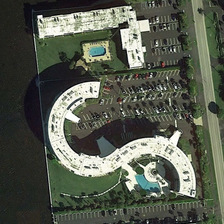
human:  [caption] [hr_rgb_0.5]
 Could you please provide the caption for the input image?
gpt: two large buildings with parking lots are near a river in a resort .

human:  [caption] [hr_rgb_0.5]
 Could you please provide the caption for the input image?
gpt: two large buildings with parking lots are near a river in a resort .

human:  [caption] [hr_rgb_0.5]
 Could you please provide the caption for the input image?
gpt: two large buildings with parking lots are near a river in a resort .

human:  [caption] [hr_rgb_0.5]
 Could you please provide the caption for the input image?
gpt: two large buildings with parking lots are near a river in a resort .

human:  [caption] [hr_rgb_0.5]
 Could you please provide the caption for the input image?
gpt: two large buildings with parking lots are near a river in a resort .